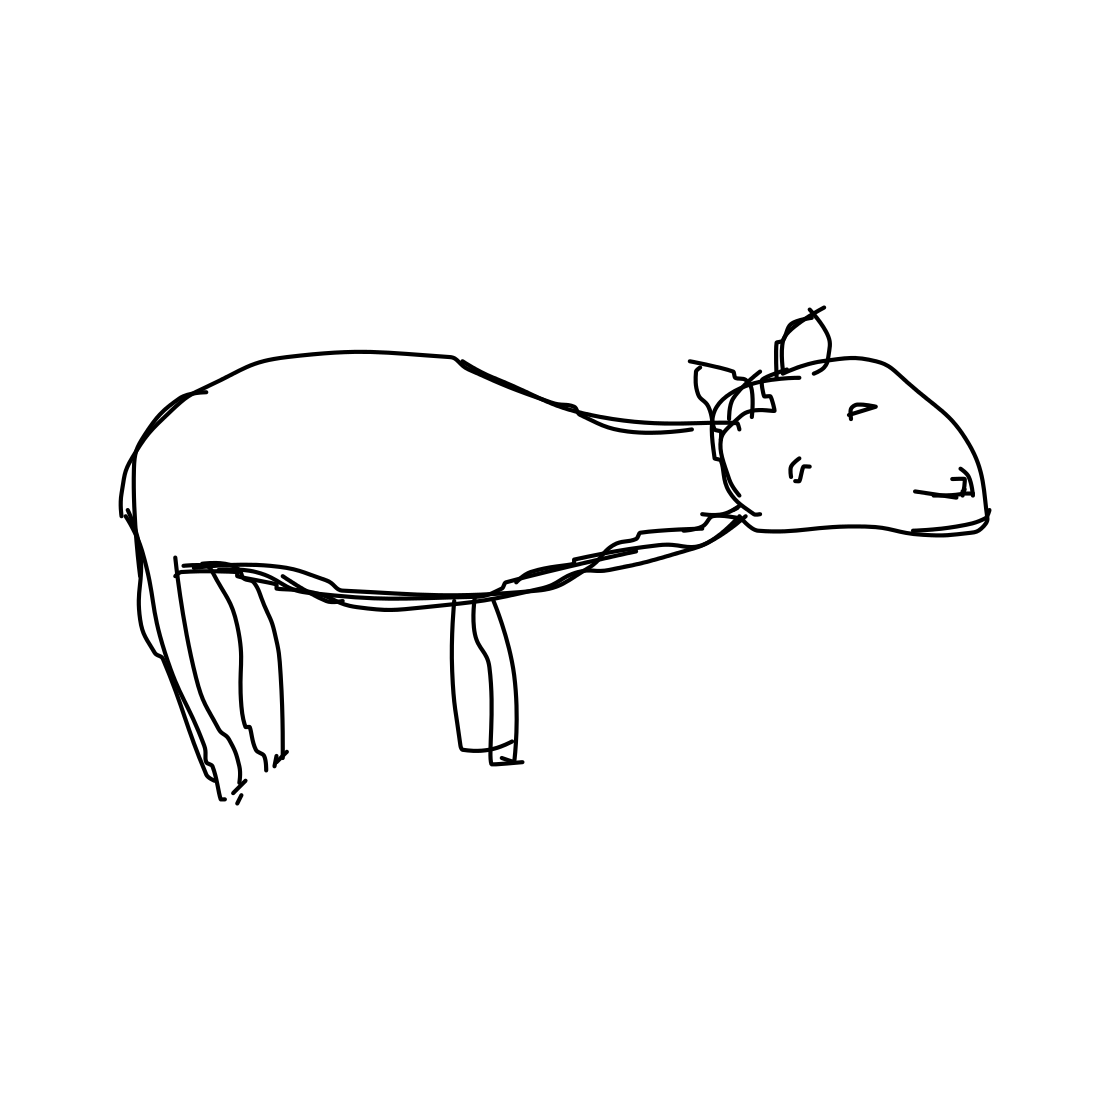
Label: sheep